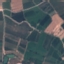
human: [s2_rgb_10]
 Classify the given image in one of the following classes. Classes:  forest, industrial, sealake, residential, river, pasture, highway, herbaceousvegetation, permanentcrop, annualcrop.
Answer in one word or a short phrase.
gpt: PermanentCrop